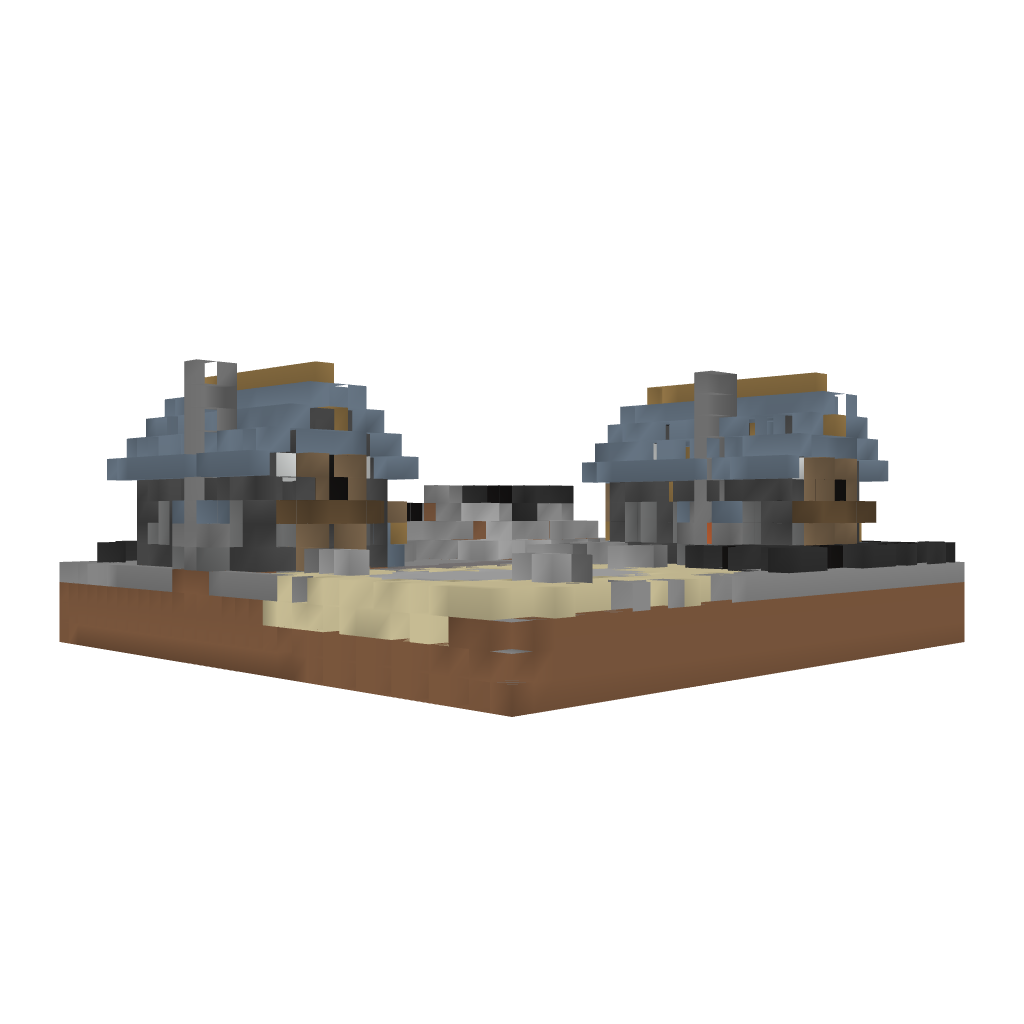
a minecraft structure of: Bungalow Oasis